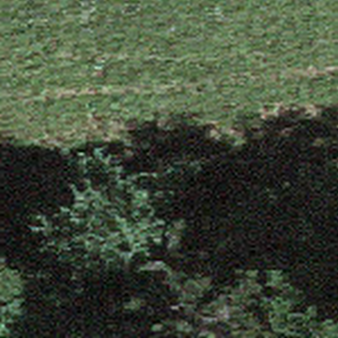
Label: other